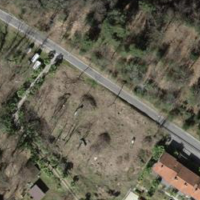
EUNIS habitat code: 41
Species observed at this site:
Impatiens parviflora